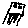
Label: square